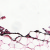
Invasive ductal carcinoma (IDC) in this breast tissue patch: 0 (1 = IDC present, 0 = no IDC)